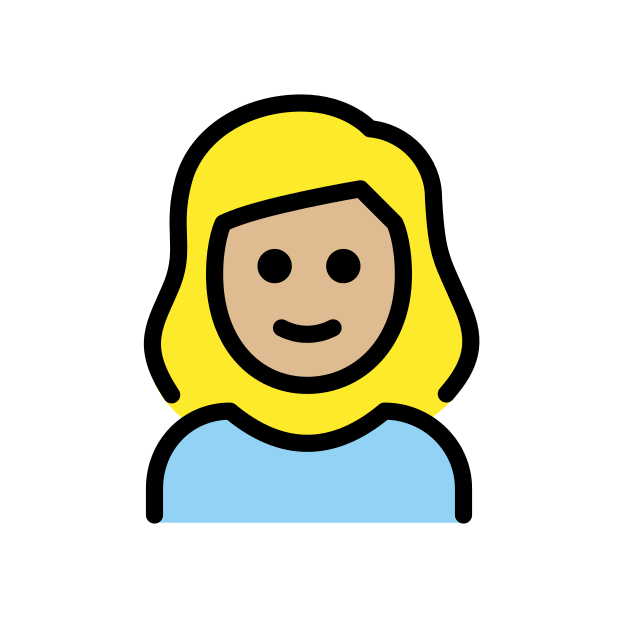
girl: medium-light skin tone